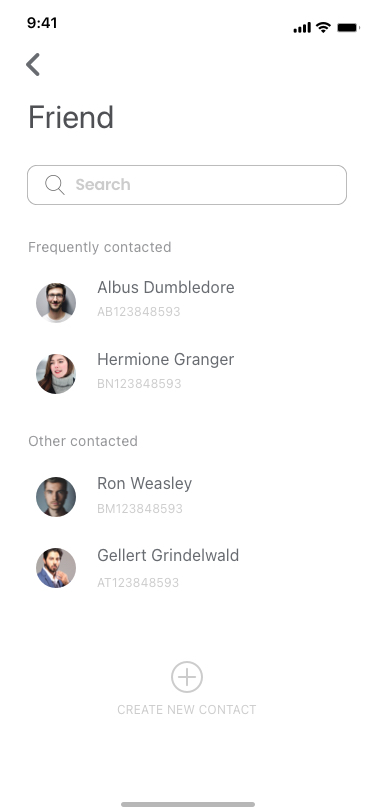
Text in this UI design:
CREATE NEW CONTACT
Hermione Granger
BN123848593
Albus Dumbledore
AB123848593
Ron Weasley
BM123848593
Gellert Grindelwald
AT123848593
Friend
Frequently contacted
Other contacted